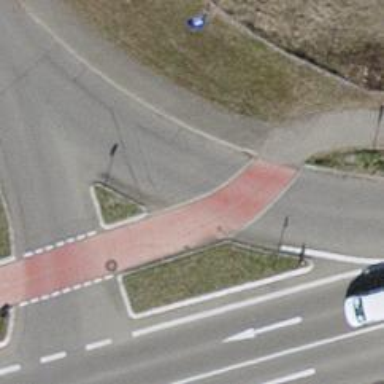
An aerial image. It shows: Uncontrolled crossing on the road.